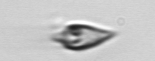
Label: Oxytoxum